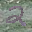
Label: 2